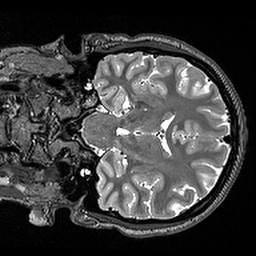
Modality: T2w
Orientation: coronal
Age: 28
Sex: female
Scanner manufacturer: siemens
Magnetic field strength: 3 T
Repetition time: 3.2 s
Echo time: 0.567 s